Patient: sex M, age 60
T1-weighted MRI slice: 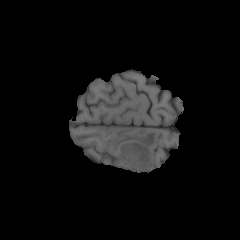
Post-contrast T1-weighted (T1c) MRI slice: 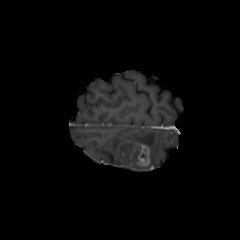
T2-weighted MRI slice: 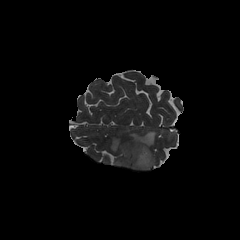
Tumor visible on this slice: yes
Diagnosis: Glioblastoma, IDH-wildtype
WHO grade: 4